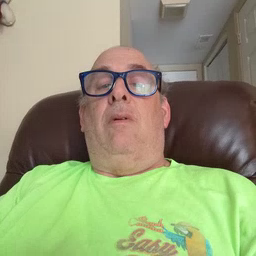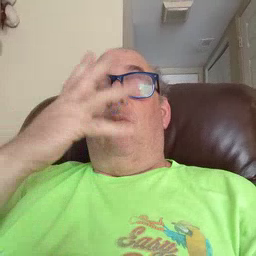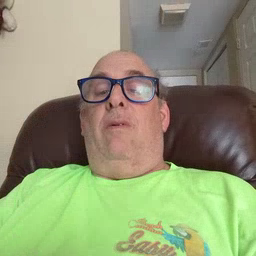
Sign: pretty